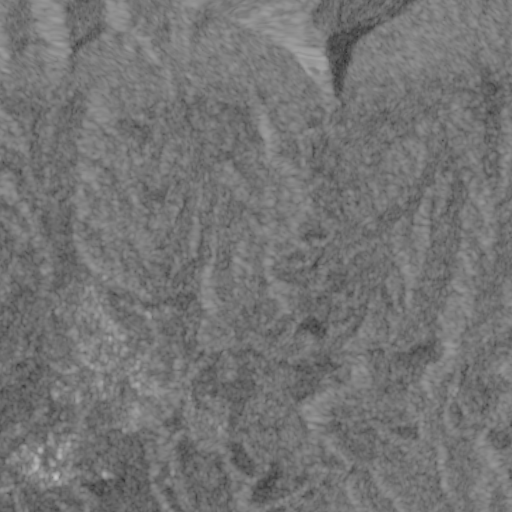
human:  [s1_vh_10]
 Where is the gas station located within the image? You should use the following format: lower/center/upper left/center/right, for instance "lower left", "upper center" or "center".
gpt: The gas station is located in the lower left of the image.
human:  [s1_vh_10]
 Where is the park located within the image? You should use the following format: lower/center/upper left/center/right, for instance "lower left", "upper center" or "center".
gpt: The park is located in the lower left of the image.
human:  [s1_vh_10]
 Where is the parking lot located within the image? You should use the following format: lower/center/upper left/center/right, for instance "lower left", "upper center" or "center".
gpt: The parking lot is located in the lower left of the image.
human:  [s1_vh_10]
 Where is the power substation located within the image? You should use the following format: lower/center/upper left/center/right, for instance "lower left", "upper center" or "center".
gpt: The power substation is located in the lower center of the image.
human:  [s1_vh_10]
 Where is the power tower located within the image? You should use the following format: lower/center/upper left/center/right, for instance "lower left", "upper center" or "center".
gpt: There is no power tower in the image.

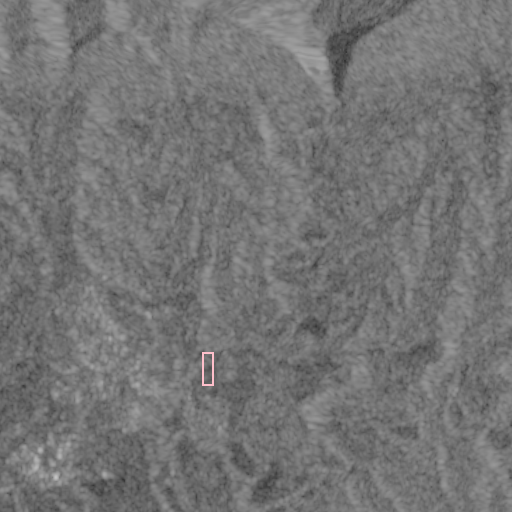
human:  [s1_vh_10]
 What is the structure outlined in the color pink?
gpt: The structure outlined in pink is a park.
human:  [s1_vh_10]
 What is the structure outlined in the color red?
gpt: There is no red outline.